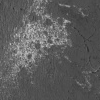
Atmospheric dust classification: not_dusty